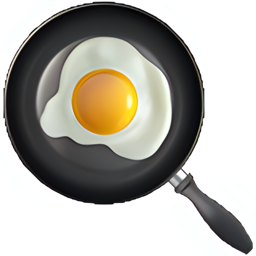
Name: cooking
Emoji: 🍳
Group: Food & Drink
Sub-group: food-prepared